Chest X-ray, AP view. Patient: 39 years old, sex M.
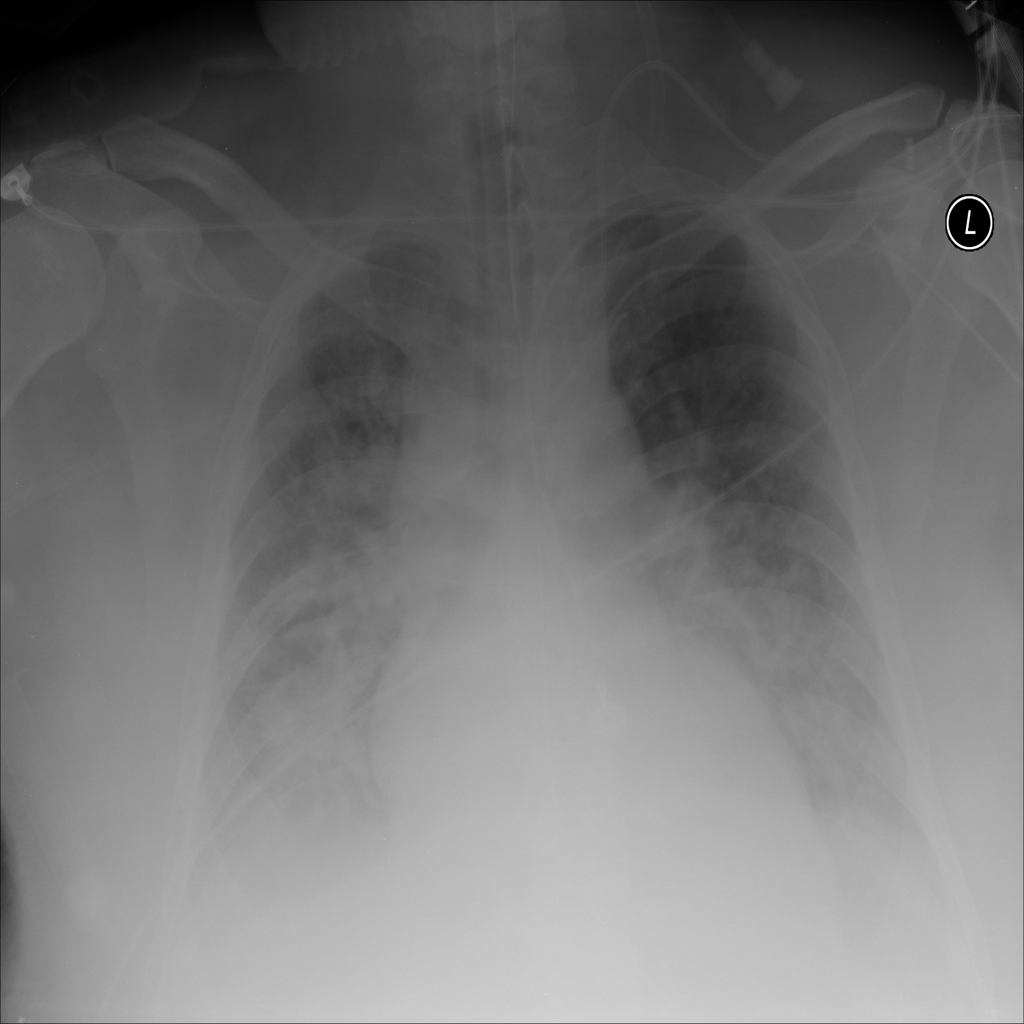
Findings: Edema, Effusion, Infiltration